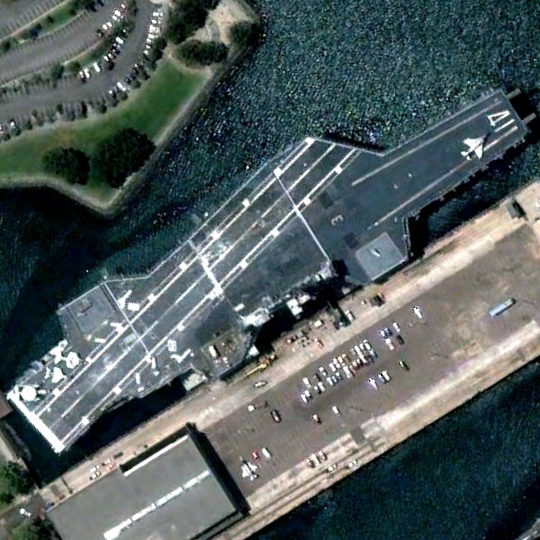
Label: aircraft_carrier